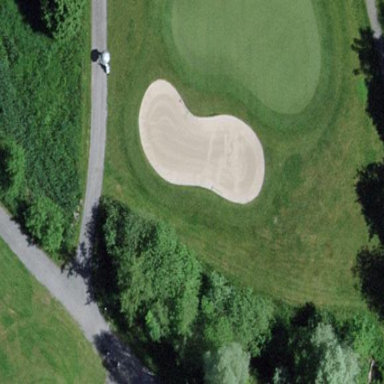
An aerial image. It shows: Sand bunker on golf course.